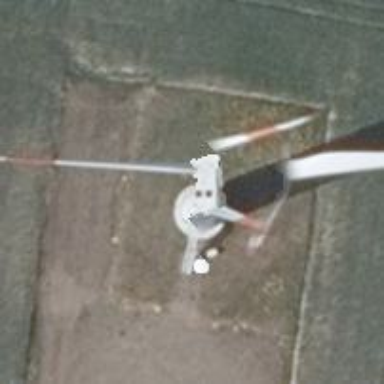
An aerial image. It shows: Wind generator with horizontal axis. The wind turbine is from Vestas.